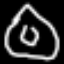
Label: donut